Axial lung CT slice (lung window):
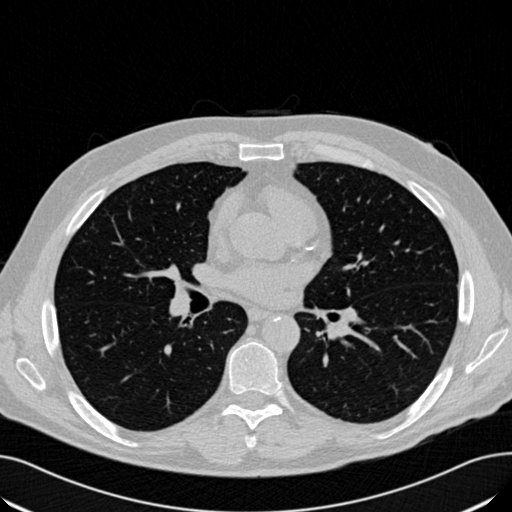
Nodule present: no